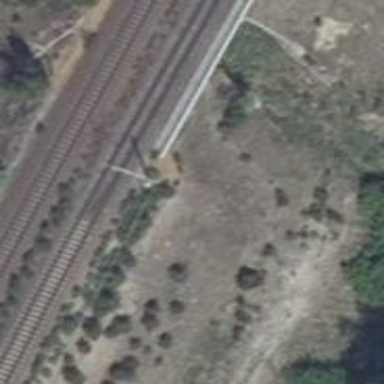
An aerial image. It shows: Bridge over electrified railway with contact lines.